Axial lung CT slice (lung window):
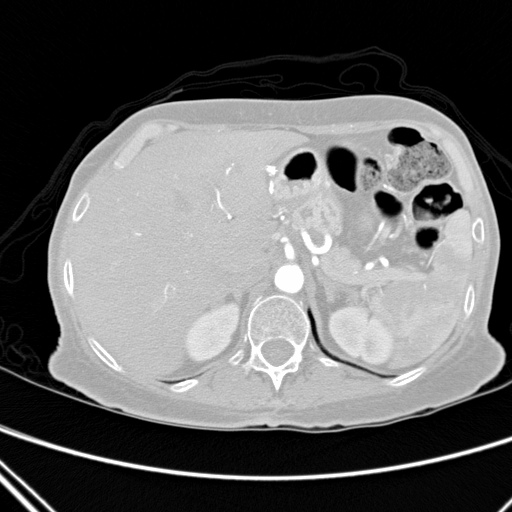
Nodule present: no